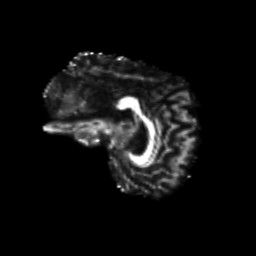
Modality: FA
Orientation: sagittal
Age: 27
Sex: female
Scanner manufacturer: siemens
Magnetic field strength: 3 T
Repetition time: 8.6 s
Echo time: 0.095 s